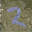
Label: 2